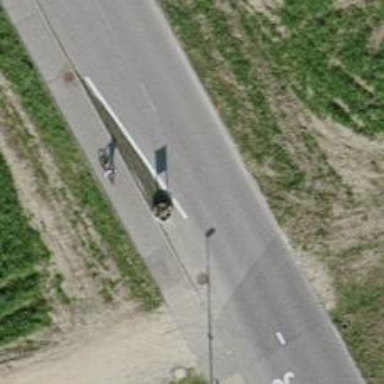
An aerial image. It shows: Chicane for traffic calming.